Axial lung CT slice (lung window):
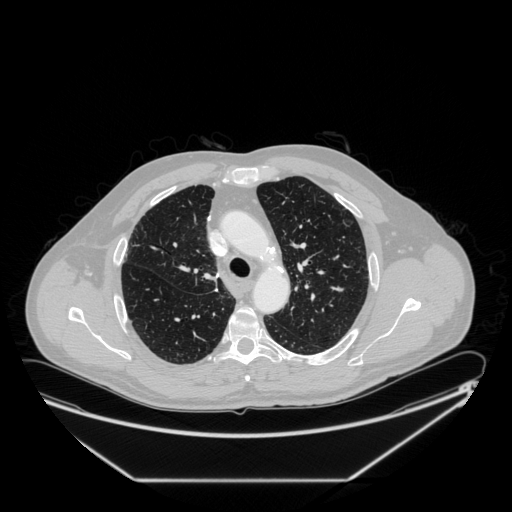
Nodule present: no